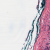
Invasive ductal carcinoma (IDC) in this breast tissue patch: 1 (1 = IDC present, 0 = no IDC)